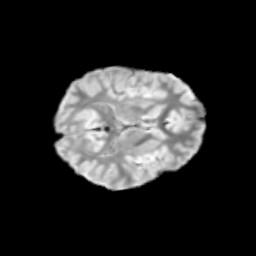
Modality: T2w
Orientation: axial
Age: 10
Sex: male
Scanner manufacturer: siemens
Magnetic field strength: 3 T
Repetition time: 3.8 s
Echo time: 0.07 s